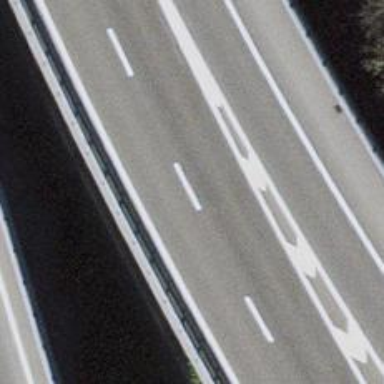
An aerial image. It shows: Motorway bridge with asphalt surface.